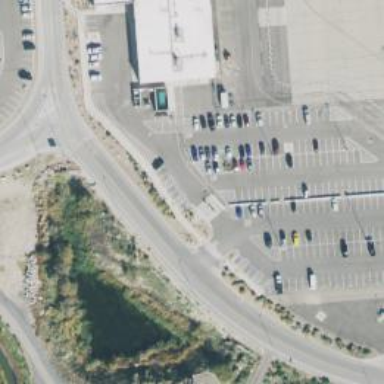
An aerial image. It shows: Parking space is available.